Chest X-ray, PA view. Patient: 63 years old, sex F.
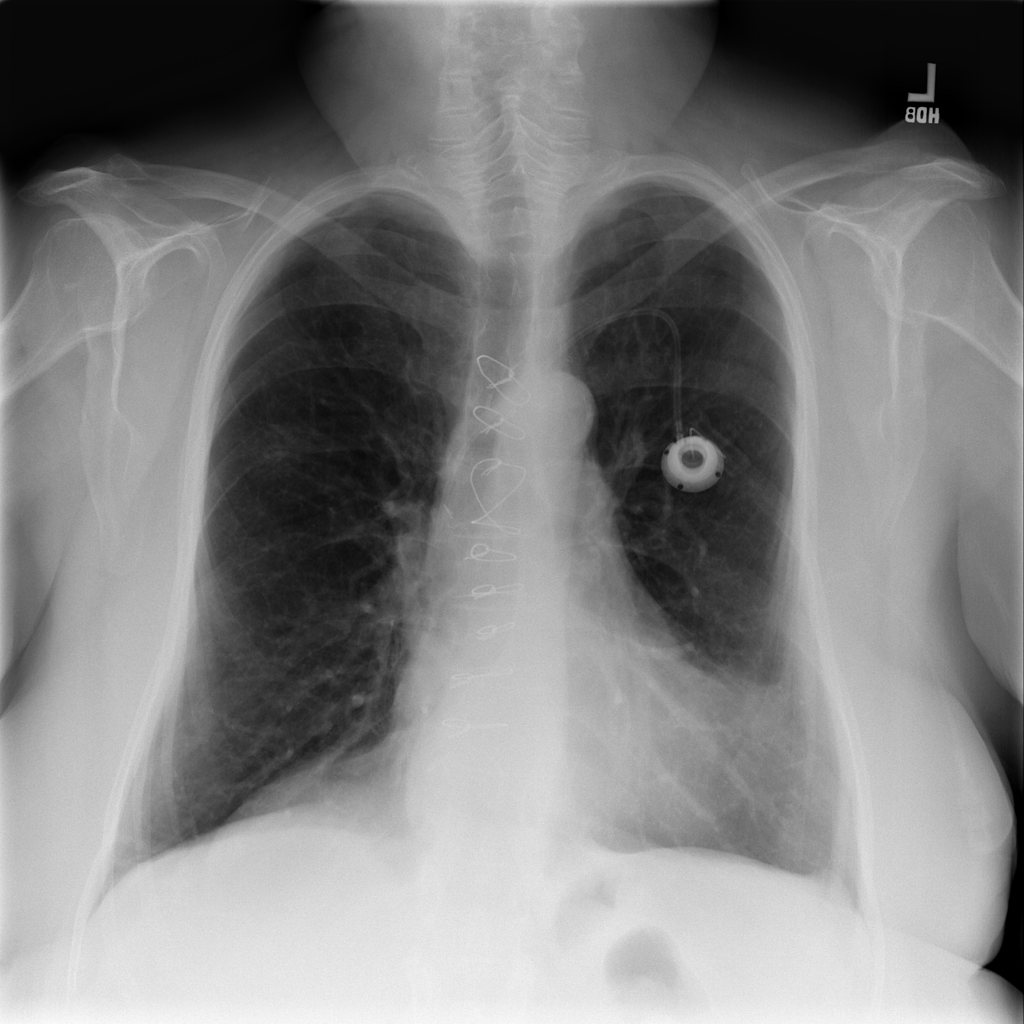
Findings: No Finding